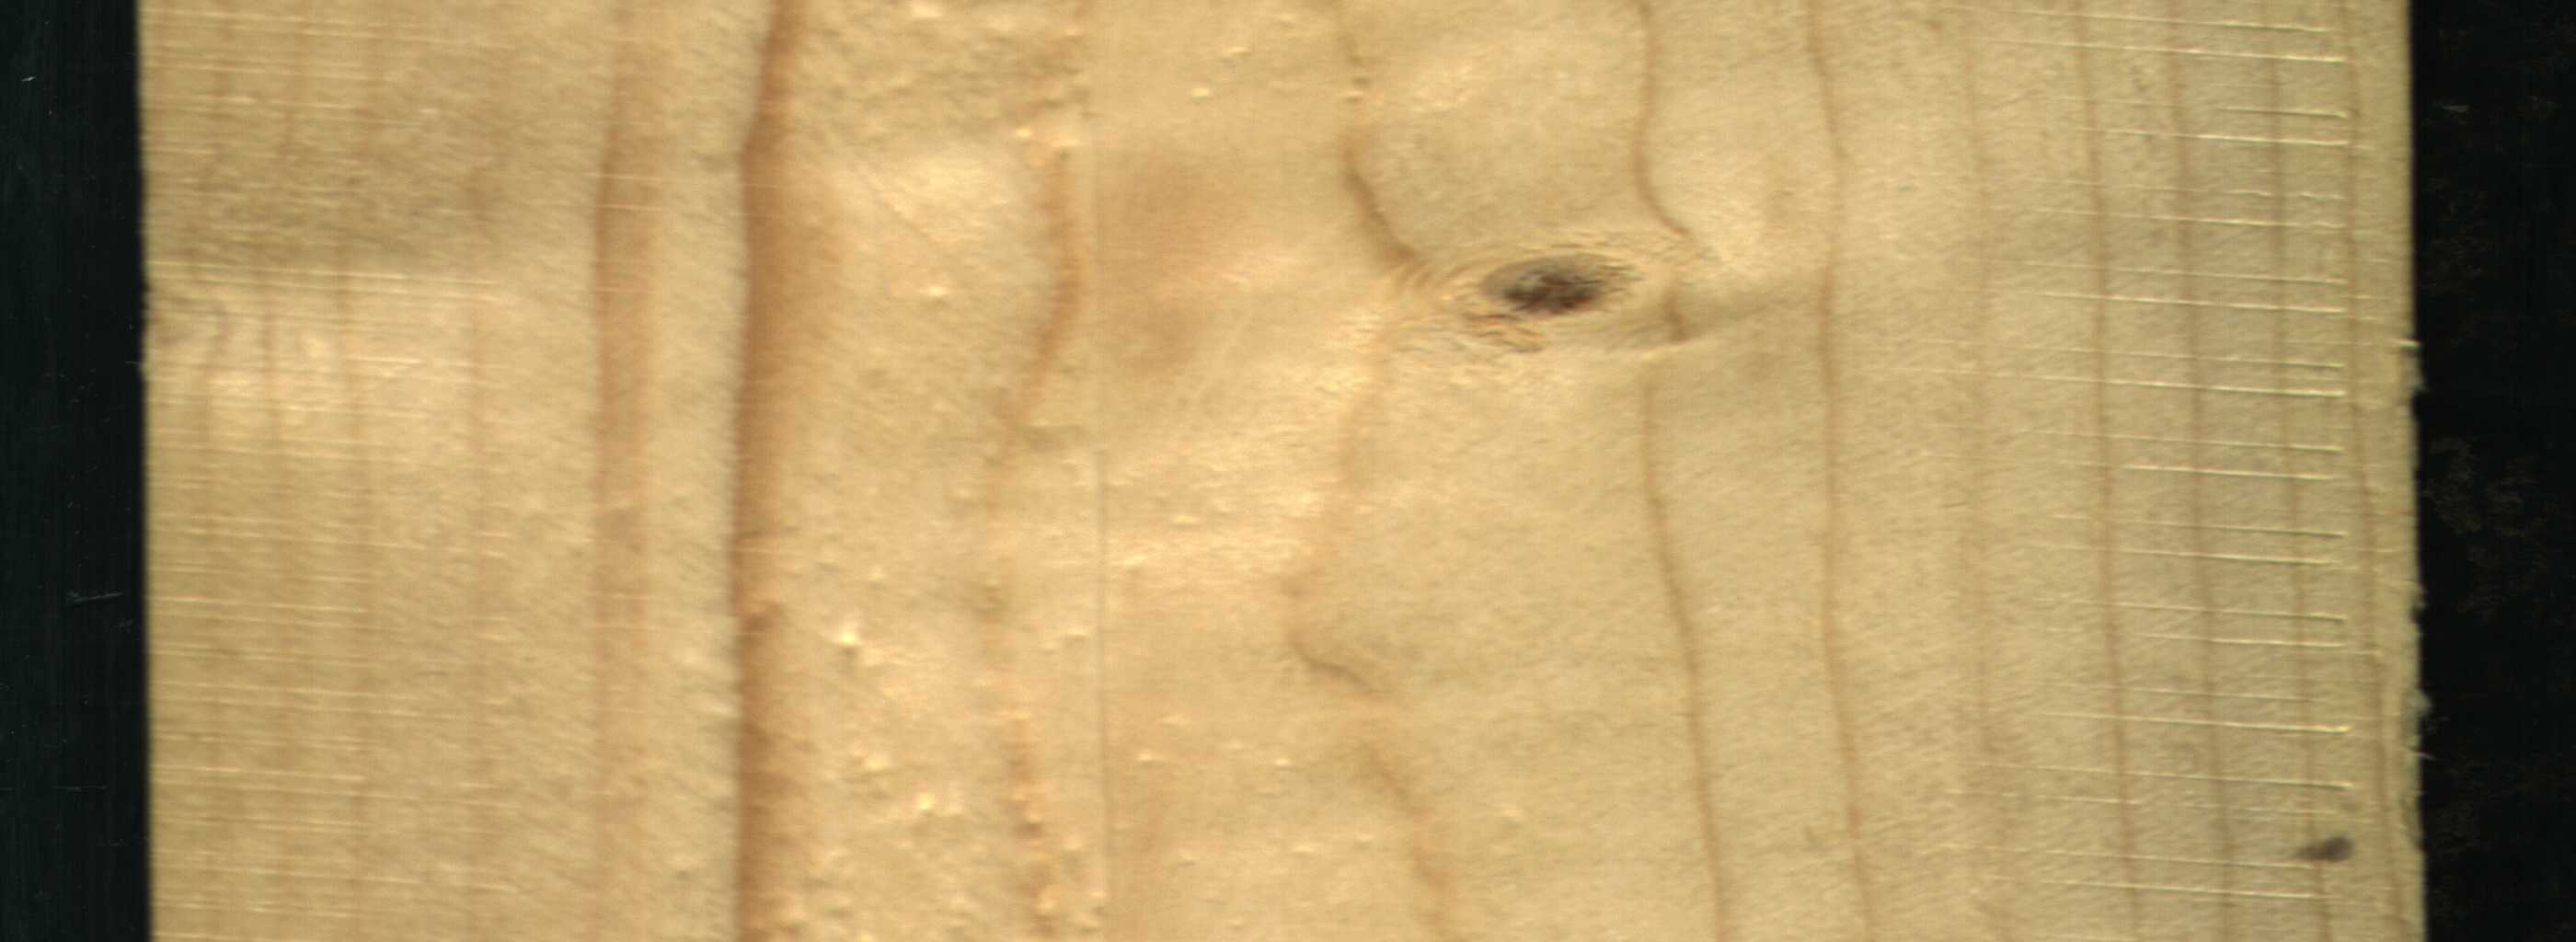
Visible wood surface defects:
Live_Knot